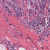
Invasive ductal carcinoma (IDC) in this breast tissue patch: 1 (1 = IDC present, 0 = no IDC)